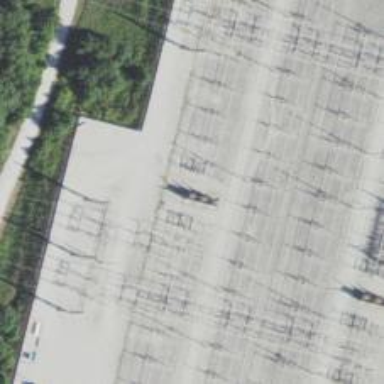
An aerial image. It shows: Switch used for power control.